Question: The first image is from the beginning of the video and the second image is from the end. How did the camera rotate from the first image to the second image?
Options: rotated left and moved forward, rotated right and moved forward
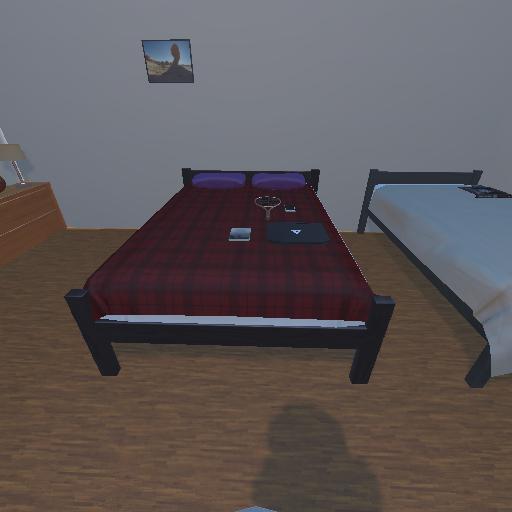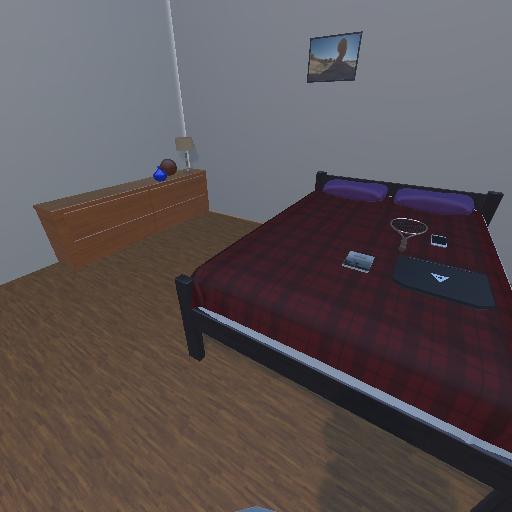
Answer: rotated left and moved forward